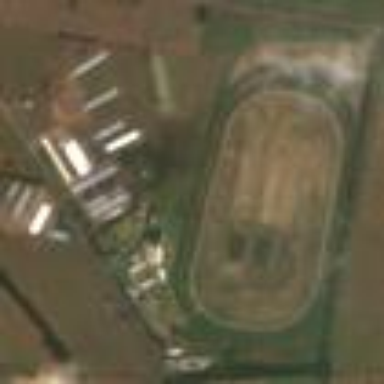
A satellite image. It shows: Sports centre dedicated to horse racing.